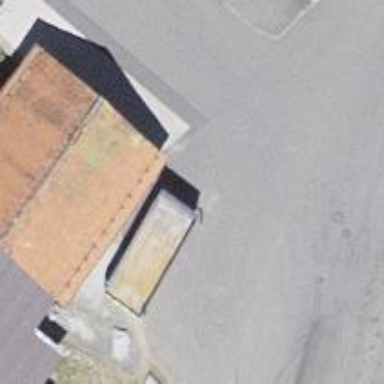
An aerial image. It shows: Post box.